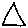
Label: triangle